Interaction volume radius: 5 \u00c5
Interaction volume height: 35 \u00c5
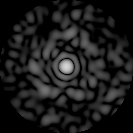
Disorder parameter: 0.8678